Question: I have an NSMutableDictionary (PerosnsListSections) and a class names Persons
NSMutableDictionary:
- -
Persons class:
@property (assign,nonatomic) NSInteger pid;
@property (strong,nonatomic) NSString *name;
Now i have PerosnsListSections displayed in UITableView as shown in the image

what I want to achieve is when user types in the search bar first i have to filter the section which is the first letter then to filter the names under that section.
Sorry for my bad English (:
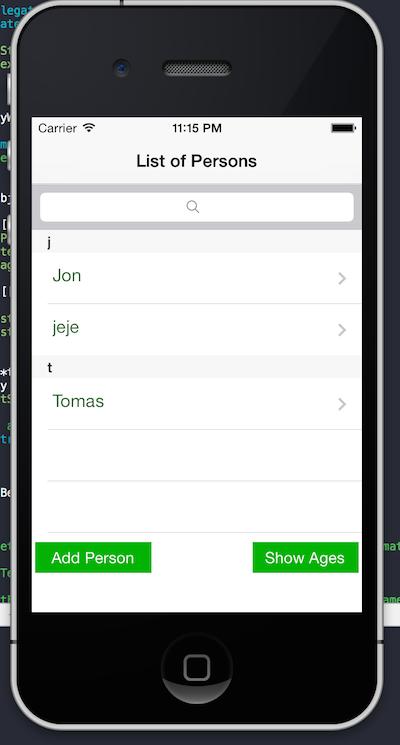
Answer: You can first select the correct array in the dictionary by doing:
'''
NSString *firstLetter = [searchString substringWithRange:(NSRange){0,1}];
NSArray *people = PersonsListSection[firstLetter];
'''
Then you can filter down on the people by using <URL>:
'''
NSPredicate *namesBeginningWithKeyword = [NSPredicate predicateWithFormat:@"(name BEGINSWITH[cd] $letter)"];
NSArray *filteredPeople = [people filteredArrayUsingPredicate:[namesBeginningWithKeyword predicateWithSubstitutionVariables:@{@"letter": searchString}]]);
'''
The question of how you make that be reflected in the tableview's content is a whole another question though.
1. Typically, you'll want your view controller to be the UISearchBar's delegate and react to change using the - (void)searchBar:textDidChange: delegate method.
2. There you could just call your tableview's - reloadData method so it tries recompute its content, calling all of its dataSource method like - numberOfSectionsInTableView: and so forth.
3. In these methods, in turn, you'll want to check whether some text was entered in the search bar and use the above tips to return the right sections/cells.